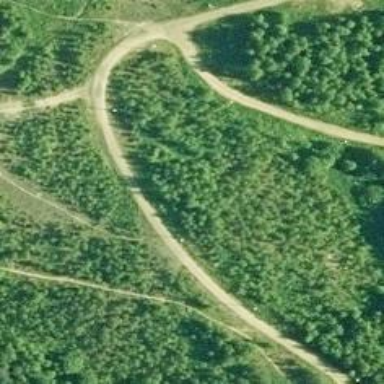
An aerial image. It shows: Advanced nordic footway for classic and skating groomed trails.